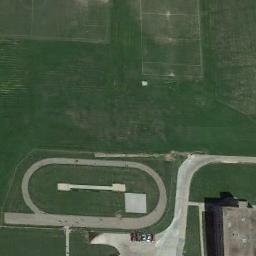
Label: ground_track_field